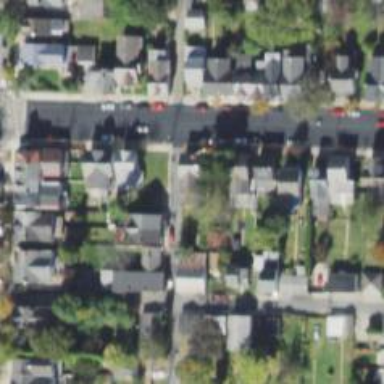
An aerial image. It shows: Neighborhood.